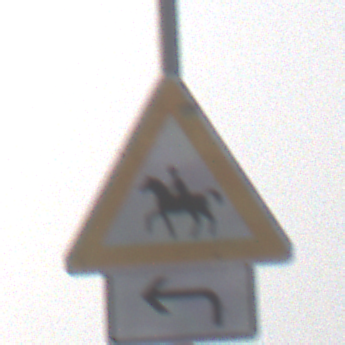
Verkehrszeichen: ReiterRechts
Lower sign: RichtungsangabeDurchPfeile2
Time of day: MorningAfternoon
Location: Outdoor (Nature)
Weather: PartlyCloudy
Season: NotSpecified
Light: Natural